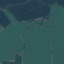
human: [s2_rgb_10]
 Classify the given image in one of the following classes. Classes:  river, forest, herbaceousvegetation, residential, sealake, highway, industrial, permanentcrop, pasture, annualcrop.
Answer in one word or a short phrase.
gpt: AnnualCrop